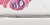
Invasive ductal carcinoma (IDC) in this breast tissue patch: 0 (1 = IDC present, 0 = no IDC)